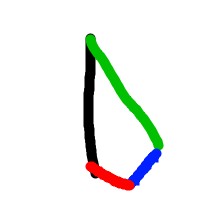
Shape: kite